Aerial crown-view tile of a tropical tree (Barro Colorado Island, Panama), acquired 20250317:
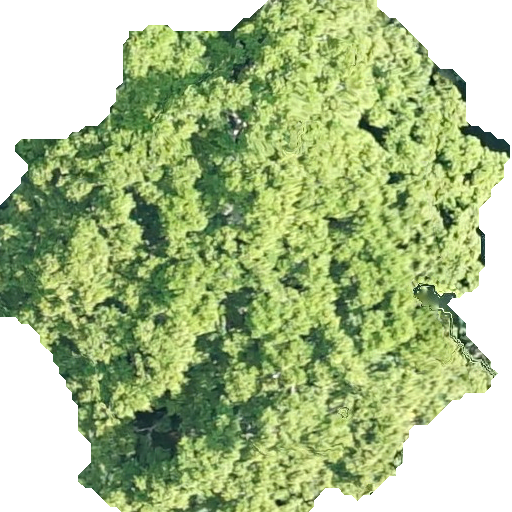
Species: Brosimum alicastrum
GBIF accepted scientific name: Brosimum alicastrum
Crown area: 302.883 m²